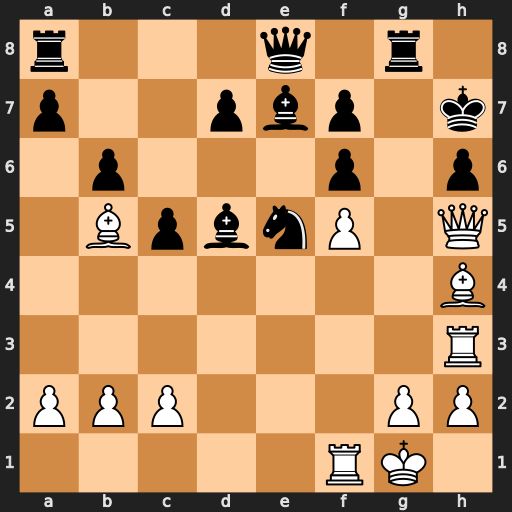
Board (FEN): r3q1r1/p2pbp1k/1p3p1p/1BpbnP1Q/7B/7R/PPP3PP/5RK1
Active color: w
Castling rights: -
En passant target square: -
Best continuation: Qxh6+ Kxh6 Bxf6#